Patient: sex M, age 69
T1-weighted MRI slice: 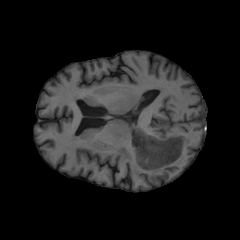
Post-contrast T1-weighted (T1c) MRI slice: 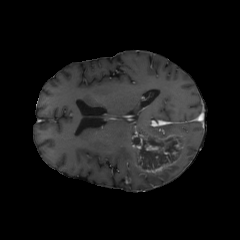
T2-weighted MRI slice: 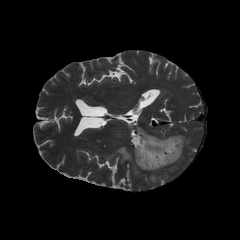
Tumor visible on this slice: yes
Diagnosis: Glioblastoma, IDH-wildtype
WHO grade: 4